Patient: sex F, age 69
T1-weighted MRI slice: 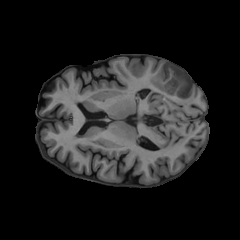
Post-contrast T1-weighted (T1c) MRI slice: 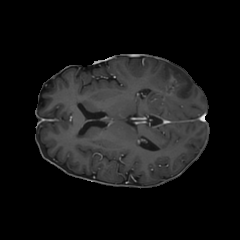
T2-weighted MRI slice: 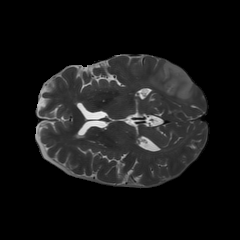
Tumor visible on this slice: yes
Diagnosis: Glioblastoma, IDH-wildtype
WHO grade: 4